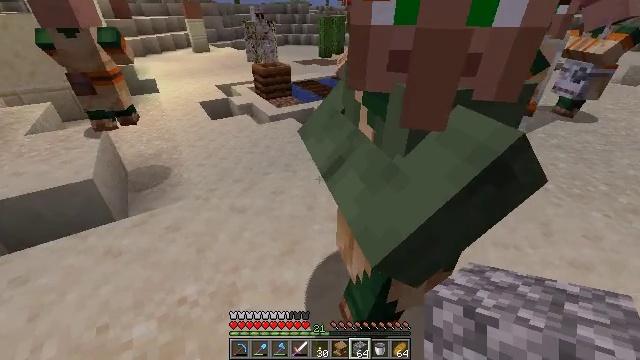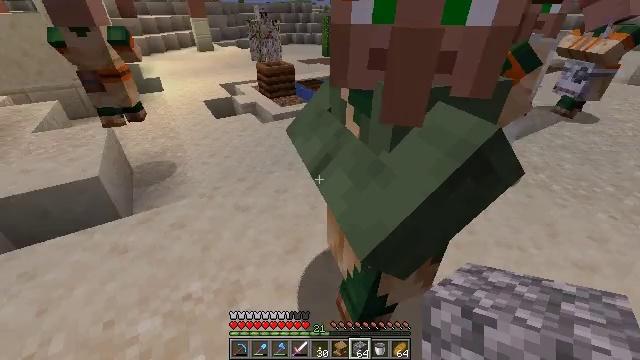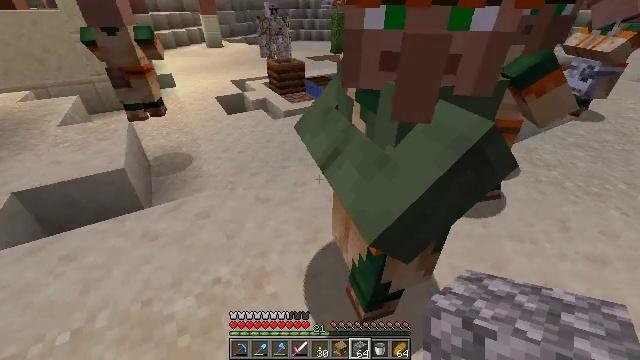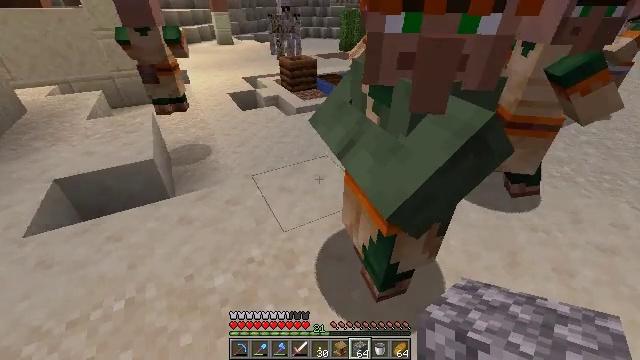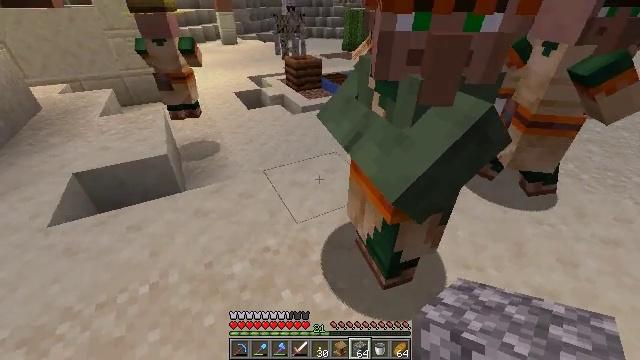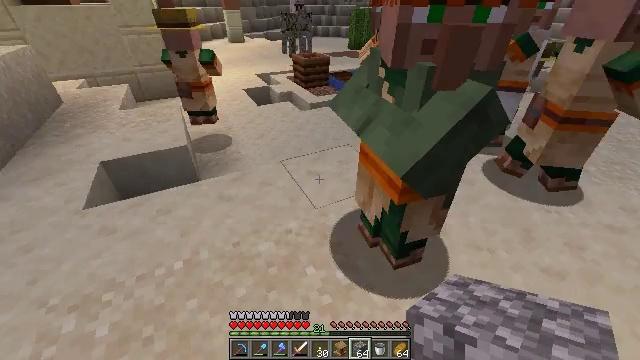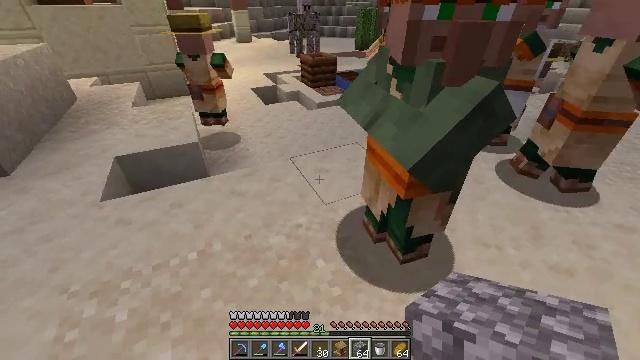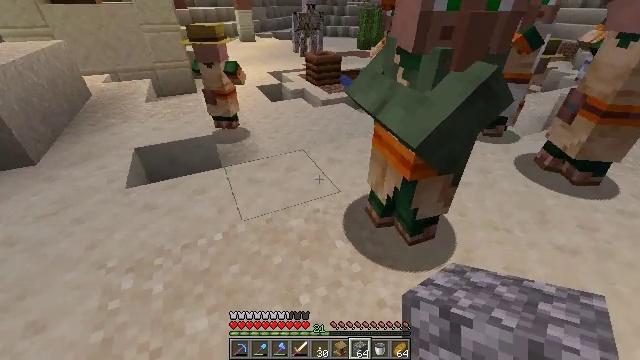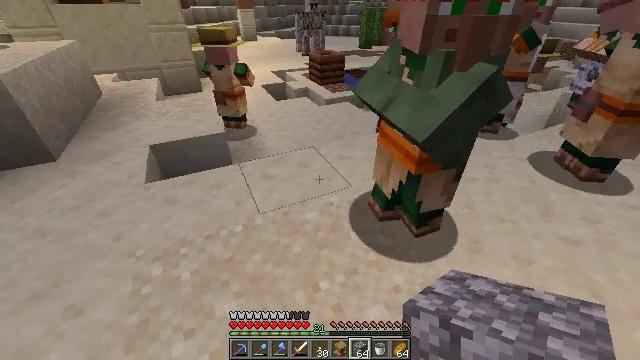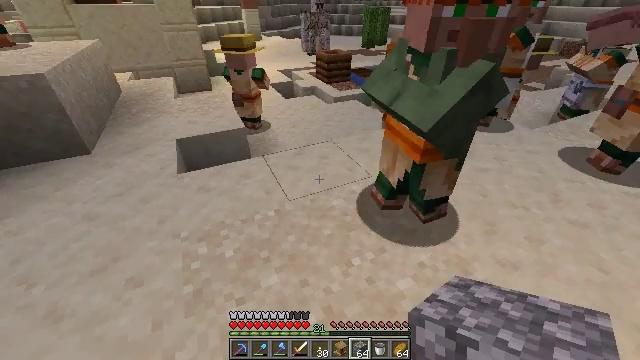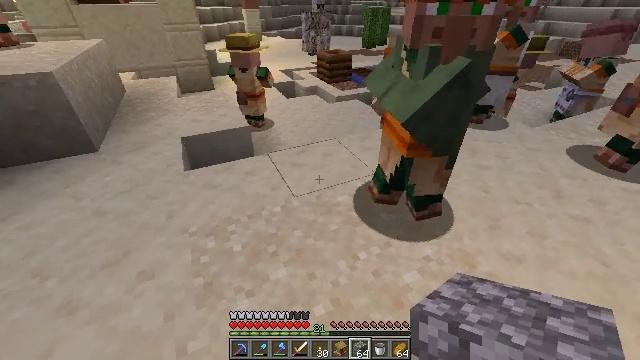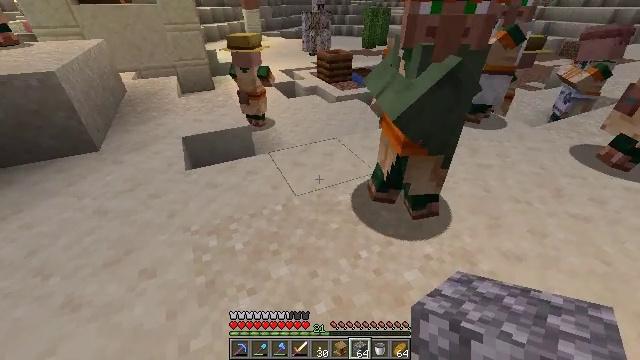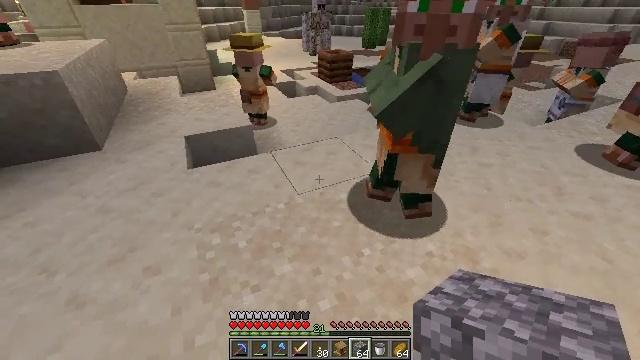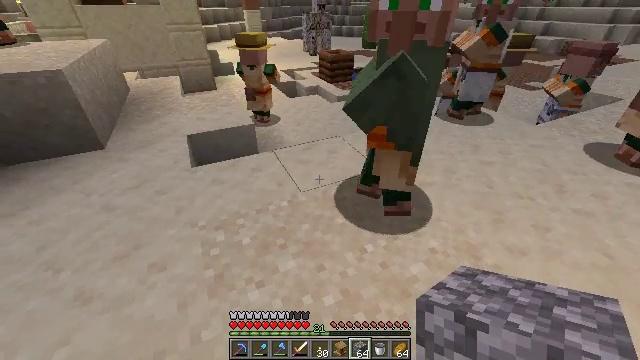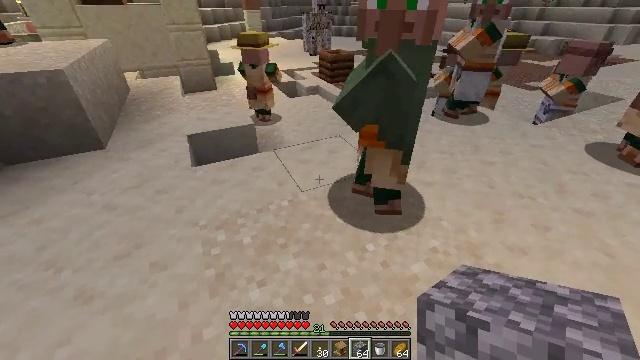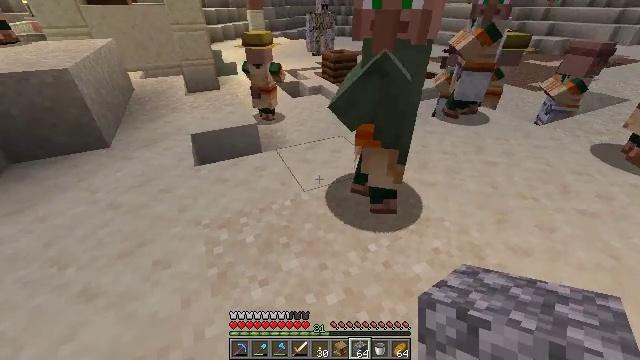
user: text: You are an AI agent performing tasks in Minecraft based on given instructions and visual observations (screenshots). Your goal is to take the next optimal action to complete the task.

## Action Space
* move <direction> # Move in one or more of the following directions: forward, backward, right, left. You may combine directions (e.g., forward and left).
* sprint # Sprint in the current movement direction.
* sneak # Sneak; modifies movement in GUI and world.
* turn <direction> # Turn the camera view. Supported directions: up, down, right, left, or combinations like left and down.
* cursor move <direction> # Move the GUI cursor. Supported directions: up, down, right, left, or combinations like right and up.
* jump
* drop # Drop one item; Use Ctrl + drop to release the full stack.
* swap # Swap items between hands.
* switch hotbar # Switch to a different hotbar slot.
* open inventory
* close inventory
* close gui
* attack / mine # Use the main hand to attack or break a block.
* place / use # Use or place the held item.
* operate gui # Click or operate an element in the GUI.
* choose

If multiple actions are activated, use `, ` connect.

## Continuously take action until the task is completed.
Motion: motion action
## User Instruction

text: Dig up the smooth sandstone block.
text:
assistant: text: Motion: move back and move left
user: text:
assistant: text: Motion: move back and move left, turn left
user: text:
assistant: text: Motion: move back and move left, turn left
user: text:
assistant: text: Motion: move back and move left
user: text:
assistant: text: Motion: move back and move left
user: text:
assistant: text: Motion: move back and move left, turn left
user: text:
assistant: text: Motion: move back and move left
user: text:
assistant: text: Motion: move back and move left
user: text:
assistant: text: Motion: no_op
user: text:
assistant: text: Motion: no_op
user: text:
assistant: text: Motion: no_op
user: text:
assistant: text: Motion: no_op
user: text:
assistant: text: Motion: no_op
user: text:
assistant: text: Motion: no_op
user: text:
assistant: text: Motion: no_op
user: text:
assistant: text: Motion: turn left
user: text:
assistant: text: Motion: turn left
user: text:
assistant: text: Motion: move left, turn left
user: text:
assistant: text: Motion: move left, turn left and up
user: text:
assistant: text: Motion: move left, turn left and up
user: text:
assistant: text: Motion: move left, turn left and up
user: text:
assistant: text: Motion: move left, turn left and up
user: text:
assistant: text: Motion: move left
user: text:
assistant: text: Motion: move left
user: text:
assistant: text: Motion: no_op
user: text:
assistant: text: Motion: no_op
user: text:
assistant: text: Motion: no_op
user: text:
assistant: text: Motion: no_op
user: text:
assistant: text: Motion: no_op
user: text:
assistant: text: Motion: no_op